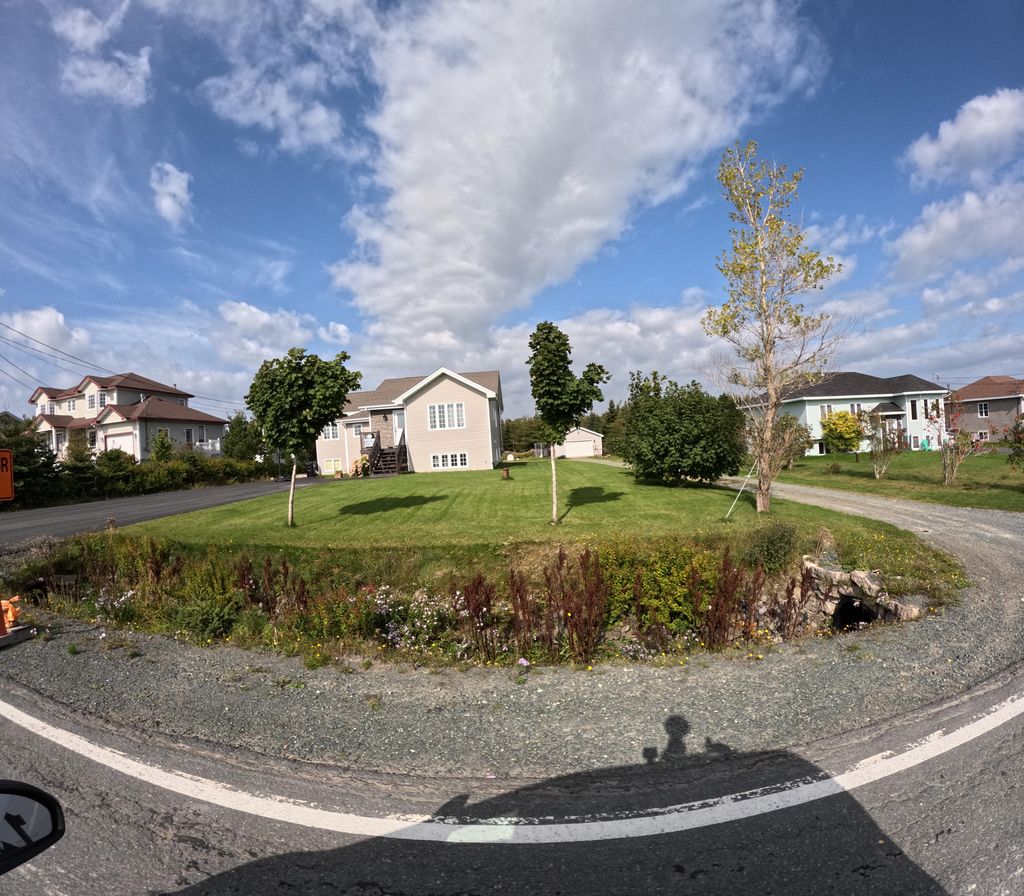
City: st_johns